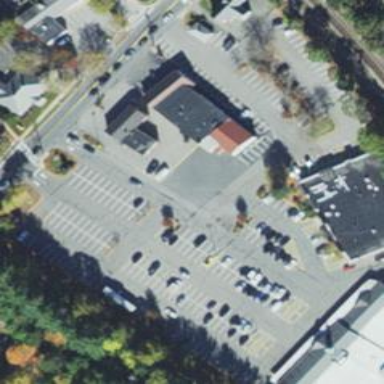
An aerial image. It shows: Paved parking area with park and ride facility.